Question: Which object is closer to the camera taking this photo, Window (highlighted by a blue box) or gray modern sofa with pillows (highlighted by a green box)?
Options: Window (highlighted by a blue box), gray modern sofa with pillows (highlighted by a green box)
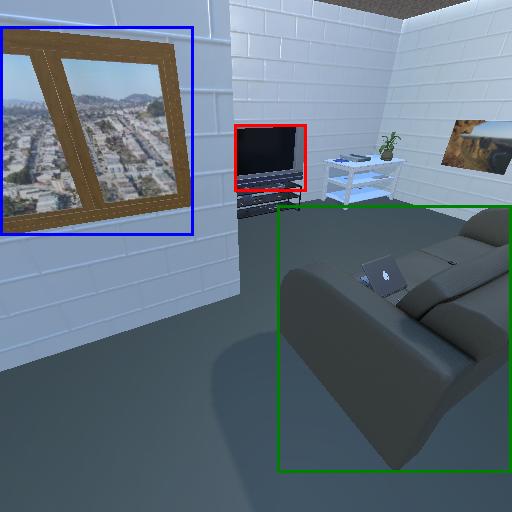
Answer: Window (highlighted by a blue box)